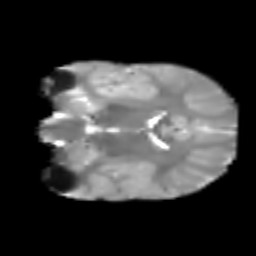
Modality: T2w
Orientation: coronal
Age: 6
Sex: male
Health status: healthy